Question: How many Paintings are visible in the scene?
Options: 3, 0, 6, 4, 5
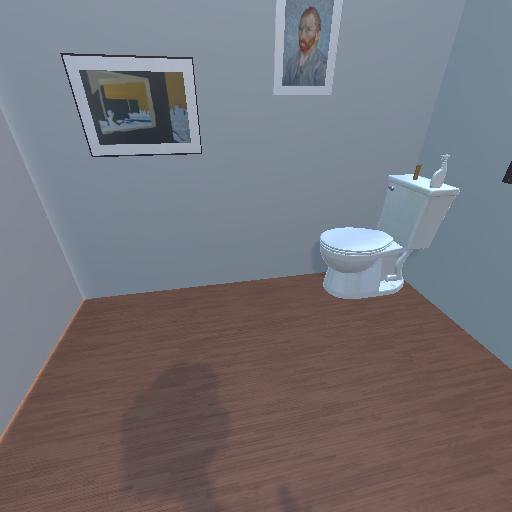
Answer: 3